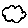
Label: cloud